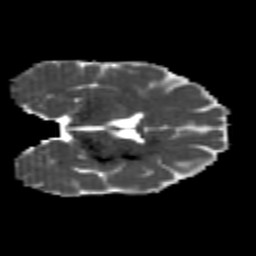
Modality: MD
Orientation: coronal
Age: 26
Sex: female
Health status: healthy
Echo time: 0.074 s